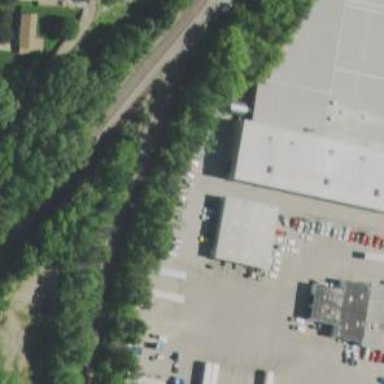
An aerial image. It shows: Railway yard in service.